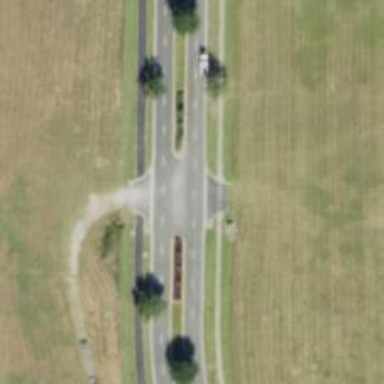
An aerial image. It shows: Tertiary link road.